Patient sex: F
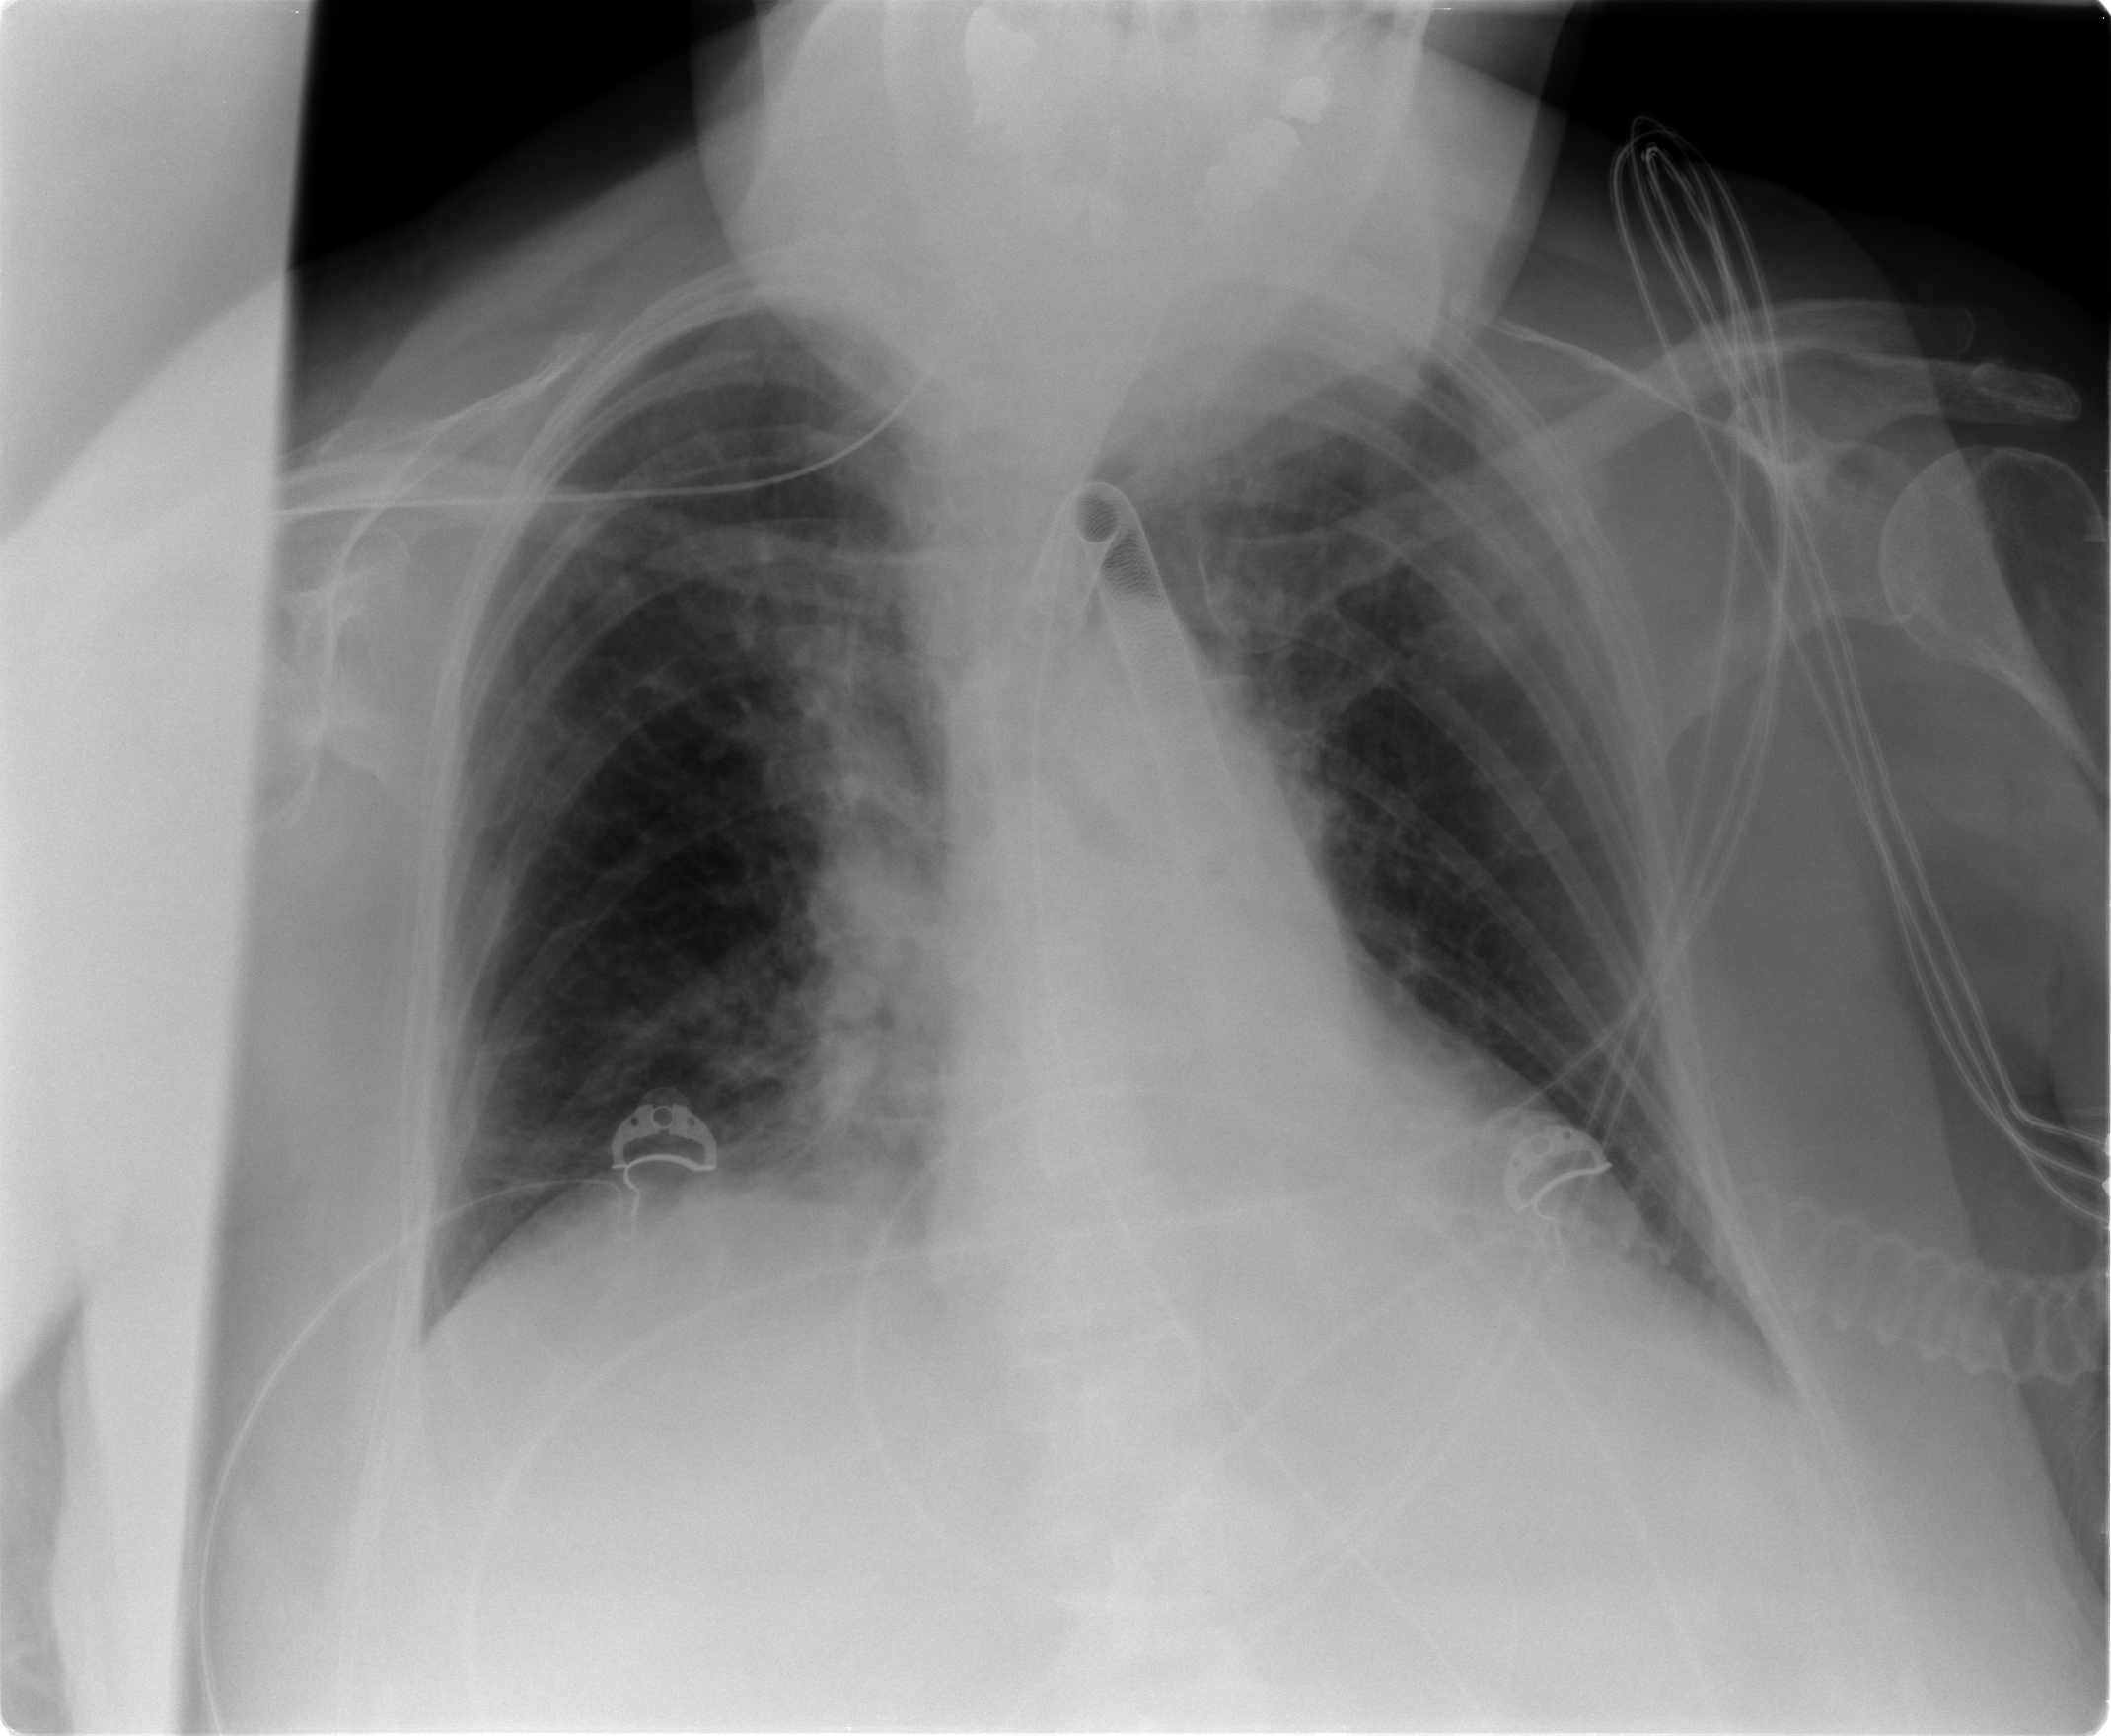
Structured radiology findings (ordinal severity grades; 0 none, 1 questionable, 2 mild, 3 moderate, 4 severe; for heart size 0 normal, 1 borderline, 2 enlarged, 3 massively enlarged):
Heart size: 1
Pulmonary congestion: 0
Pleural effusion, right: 0
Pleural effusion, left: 0
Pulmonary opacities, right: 1
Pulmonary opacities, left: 1
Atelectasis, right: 2
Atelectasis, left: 2